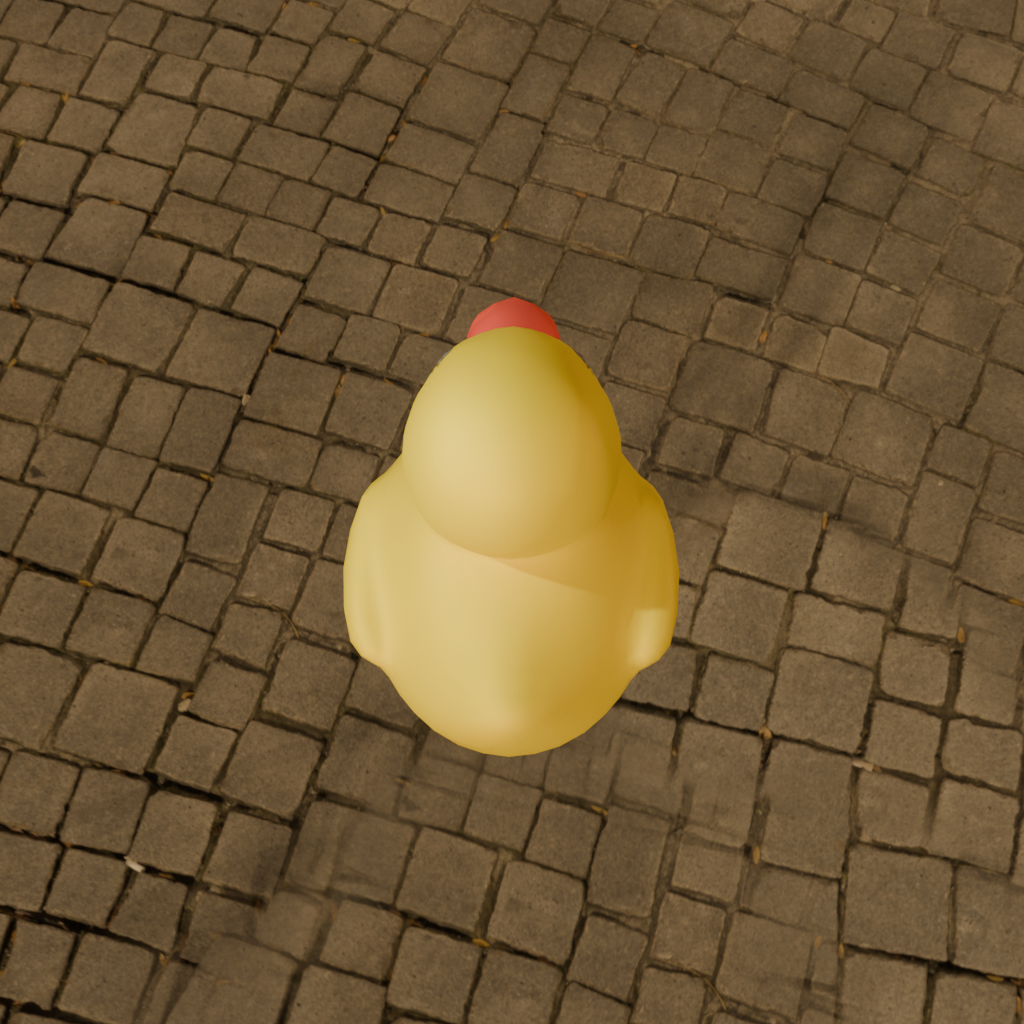
an image of a yellow rubber duck seen from <back_top> in a city square with illuminated trees at night.